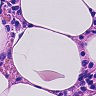
Metastatic tissue present: no